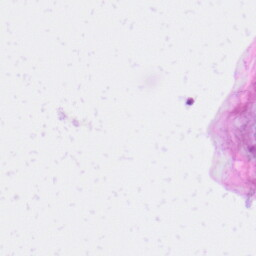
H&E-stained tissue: Skin